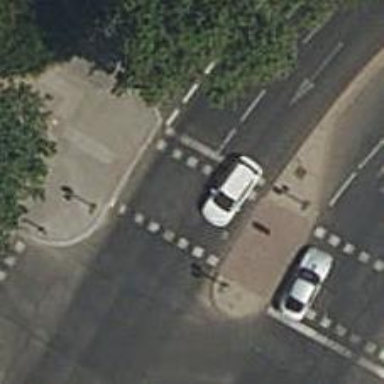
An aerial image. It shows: Road with traffic signals and zebra crossing with traffic signals.